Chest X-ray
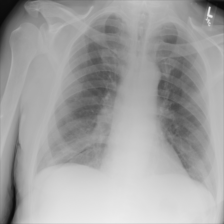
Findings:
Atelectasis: negative
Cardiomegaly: negative
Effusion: negative
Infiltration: negative
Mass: negative
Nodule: negative
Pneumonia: negative
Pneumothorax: negative
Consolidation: negative
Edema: negative
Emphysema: negative
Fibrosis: negative
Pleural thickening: negative
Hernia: negative